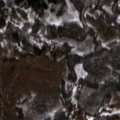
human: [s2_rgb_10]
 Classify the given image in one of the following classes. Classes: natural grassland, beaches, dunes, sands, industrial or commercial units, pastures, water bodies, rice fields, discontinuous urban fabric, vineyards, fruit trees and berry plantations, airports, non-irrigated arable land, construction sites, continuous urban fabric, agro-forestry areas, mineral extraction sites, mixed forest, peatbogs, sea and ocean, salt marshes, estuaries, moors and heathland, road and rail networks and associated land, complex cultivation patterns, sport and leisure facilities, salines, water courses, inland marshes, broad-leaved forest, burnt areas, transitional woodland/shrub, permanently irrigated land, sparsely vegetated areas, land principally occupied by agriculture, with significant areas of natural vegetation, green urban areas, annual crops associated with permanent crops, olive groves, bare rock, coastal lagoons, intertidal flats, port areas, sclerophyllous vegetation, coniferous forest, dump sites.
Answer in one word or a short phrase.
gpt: non-irrigated arable land, land principally occupied by agriculture, with significant areas of natural vegetation, broad-leaved forest, mixed forest